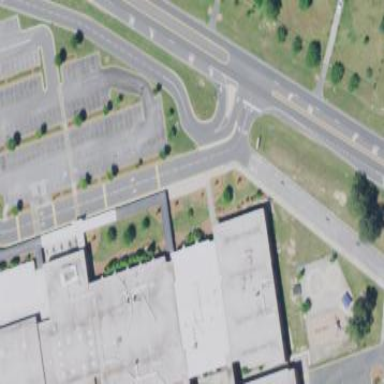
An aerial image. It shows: Parking area with asphalt surface.